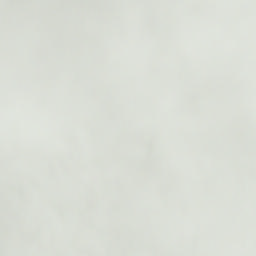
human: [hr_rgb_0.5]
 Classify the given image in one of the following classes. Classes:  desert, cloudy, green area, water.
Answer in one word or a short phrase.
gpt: cloudy